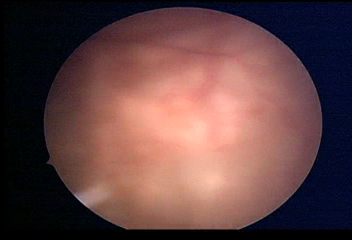
Modality: WLC
Class: Normal mucosa
Bladder cancer association: No